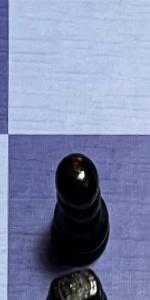
Label: King_Black